Question: I have been modifying a script that gets Facebook likes to get Facebook insights instead. This script gets the user's unique page impressions by city and displays them all in one cell.
Is there any way to break it up into multiple cells? I tried appending a row to the sheet, but it told me I didn't have permission
'''
////
// Facebook Fans Counter
// Made by Martin Hassman, http://twitter.com/hassmanm
// Released as Public Domain
// Look at http://labs.met.cz/ for other tools
// Edit by Jared Beach
//
function FacebookListOf(aPageId,aToken,aParameter)
{
if (aPageId === undefined || aPageId === null)
{
throw "No parameter specified. Write Facebook PageID as parameter."
}
if (aToken === undefined || aToken === null)
{
throw "No parameter specified. Write Facebook Access Token as parameter."
}
if (aParameter === undefined || aParameter === null)
{
throw "No parameter specified. Write Facebook Access Token as parameter."
}
var today = new Date();
today.setDate(today.getDate()-6);
var dd = today.getDate();
var mm = today.getMonth()+1; //January is 0!
var yyyy = today.getFullYear();
if(dd<10){dd='0'+dd} if(mm<10){mm='0'+mm} today = yyyy+'-'+mm+'-'+dd;
if (typeof aPageId != "number")
throw "Parameter must be number.";
// See http://developers.facebook.com/docs/reference/fql/page/ for API documentation
var url = "https://api.facebook.com/method/fql.query?query=SELECT%20metric,%20value%20FROM%20insights%20WHERE%20object_id=%22"+ encodeURIComponent(aPageId) + "%22%20AND%20metric=%27"+ encodeURIComponent(aParameter) + "%27%20AND%20end_time=end_time_date%28%27"+ encodeURIComponent(today) +"%27%29%20AND%20period=period%28%27day%27%29%20&%20access_token=" + encodeURIComponent(aToken);
var response = UrlFetchApp.fetch(url);
if (response.getResponseCode() != 200)
throw "Unexpected response code from Facebook.";
var responseText = response.getContentText();
if (responseText == null || responseText == "")
throw "Empty response from Facebook.";
var value;
try
{
var xml = Xml.parse(responseText, false);
var page = xml.getElement().getElement();
if (page == null)
throw "Wrong PageID.";
value = page.getElement("value").getElements("insMap");
/*
var format2 = value.toXmlString();
return format2;
*/
if (!value || value.length ==0) {
throw "no match found";
}
}
catch (e)
{
throw "Problem with response from Facebook: " + e;
}
var r ="";
var listLength = value.length;
for (var i = 0; i < listLength; i ++){
r = r + value[i].getAttribute("key").getValue() + " : " + value[i].getText() + "
";
}
return r;
}
'''
**Screenshot Of Result: **

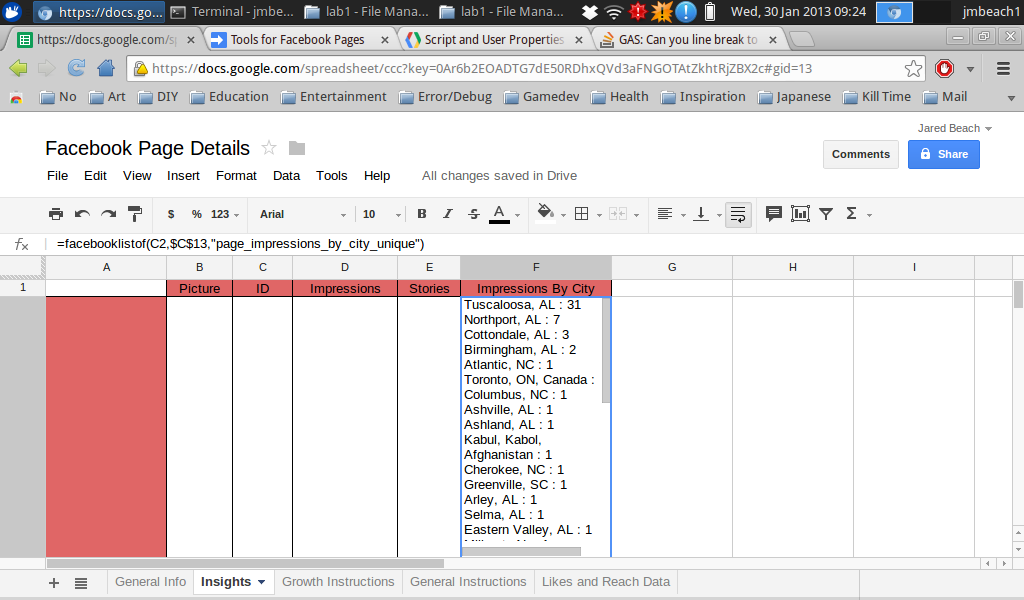
Answer: to write a column in a spreadsheet you need a 2D array like this '[[],[],[],[],[]]'
so you could probably modify the loop in your script like this :
'''
...
var r =[];
var listLength = value.length;
for (var i = 0; i < listLength; i ++){
r.push([value[i].getAttribute("key").getValue() + " : " + value[i].getText()]);
}
return r;
'''
And then to "print" it in your SS, use 'setValues()' like this (in row2, column 6 as in your screen capture)
'''
var sh = SpreadsheetApp.getActiveSheet();
sh.getRange(2,6,r.length,1).setValues(r);
'''
EDIT :
I tested your function with this sample :
'''
function testMultiRow() {
var r =new Array()
var value=['row1','row2','row3','row4','row5','row6']
var listLength = value.length;
for (var i = 0; i < listLength; i ++){
r.push([value[i]]);
}
return r
}
'''